Field crop: maize
Growth stage: 1
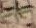
Species: atriplex